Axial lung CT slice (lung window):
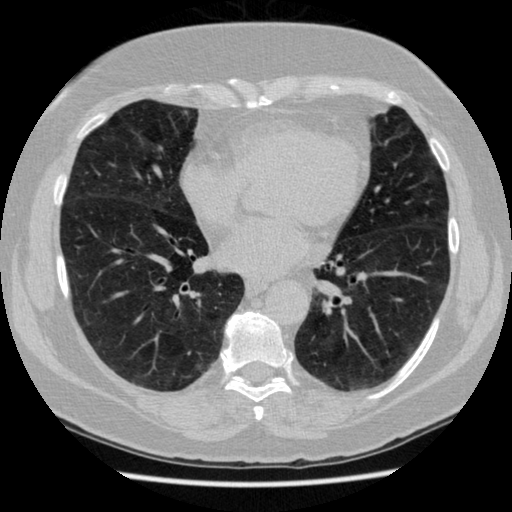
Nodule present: no